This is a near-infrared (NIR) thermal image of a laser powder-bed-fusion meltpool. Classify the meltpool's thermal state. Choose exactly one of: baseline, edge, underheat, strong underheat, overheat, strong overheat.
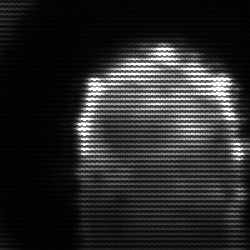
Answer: baseline